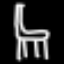
Label: chair